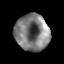
Tissue: prostate
Cell type: Epithelial cells
Senescence score: 0.3446
Nuclear area (px): 1205
Mean DAPI intensity: 124.321